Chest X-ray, PA view. Patient: 54 years old, sex M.
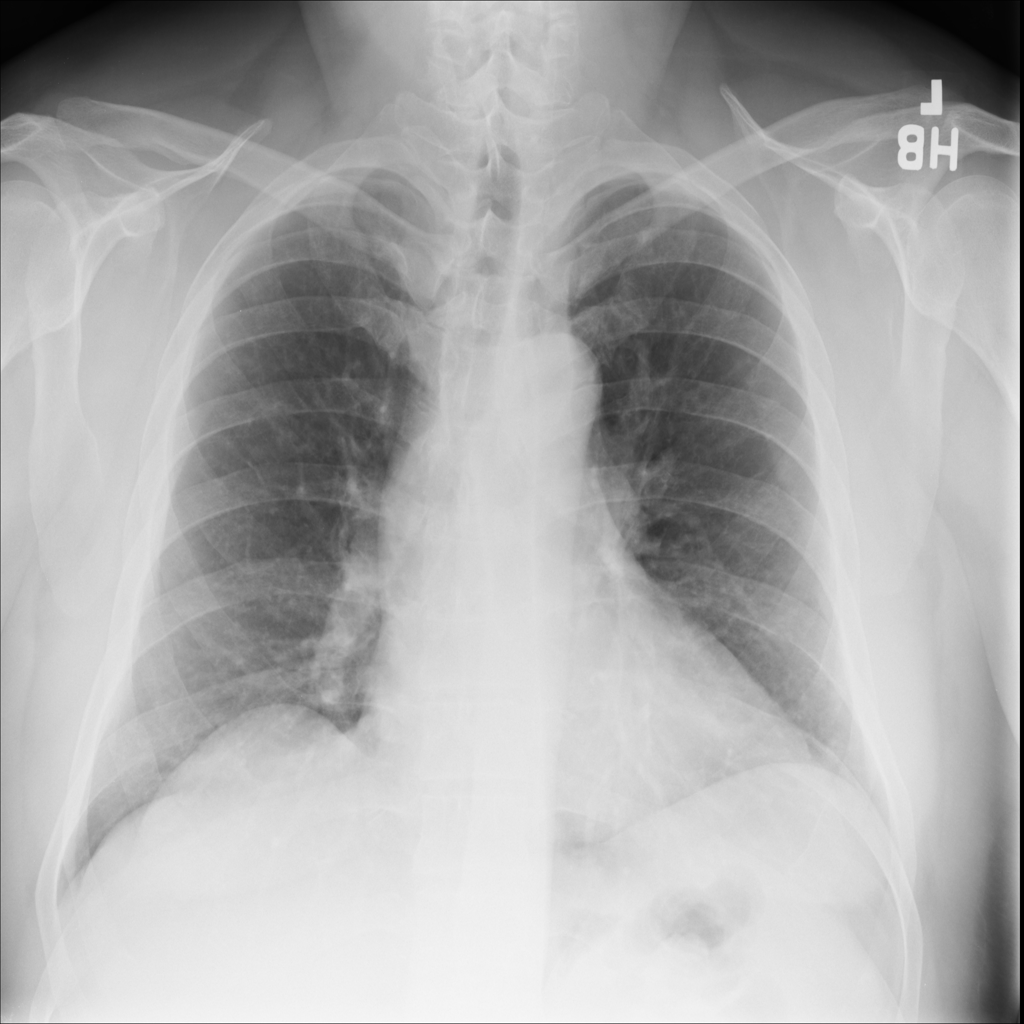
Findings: No Finding